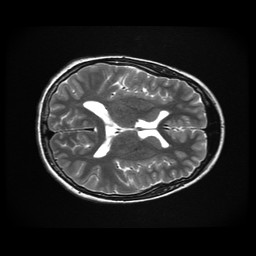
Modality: T2w
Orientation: axial
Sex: female
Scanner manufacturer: ge
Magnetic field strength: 3 T
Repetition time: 5 s
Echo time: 0.1015 s